Question: I am trying to initialize a class called ShopOrder which looks like:
'''
public ShopOrder(int po_id, long po_number, Date po_due_date,
long po_part_id, int part_quantity, int part_id, int part_number,
String part_decription, long plasma_hrs, long gring_hours,
long mill_hrs, long breakpress_hrs) {
'''
By doing the following:
'''
@Query("SELECT new ShopOrder(po.id, po.po_number, "
+ "po.due_date, po_part.id, po_part.part_quantity, "
+ "part.id, part.part_number, part.part_description "
+ "part.plasma_hrs_per_part, part.grind_hrs_per_part, "
+ "part.mill_hrs_per_part, part.brakepress_hrs_per_part) "
+ "FROM Po po LEFT JOIN po.partList po_part "
+ "LEFT JOIN po_part.part")
List<ShopOrder> getShopOrder();
'''
It get its values from Po from a List called partList located at the bottom of this code snippet:
'''
@Entity
@Table(name = "T_PO")
@Cache(usage = CacheConcurrencyStrategy.NONSTRICT_READ_WRITE)
public class Po implements Serializable {
/**
*
*/
private static final long serialVersionUID = 1L;
@Id
@GeneratedValue(strategy = GenerationType.AUTO)
private Long id;
@Column(name = "po_number")
private String po_number;
@Column(name = "sales_order_number")
private String sales_order_number;
@Type(type = "org.jadira.usertype.dateandtime.joda.PersistentLocalDate")
@JsonSerialize(using = CustomLocalDateSerializer.class)
@JsonDeserialize(using = ISO8601LocalDateDeserializer.class)
@Column(name = "due_date")
private LocalDate due_date;
@Column(name = "status")
private String status;
@Column(name = "total_sale", precision=10, scale=2)
private BigDecimal total_sale;
@ManyToOne
@JoinColumn(name = "customer_id", referencedColumnName = "id")
private Customer customer;
@OneToMany
private List<Po_part> partList;
'''
However I am getting some errors that are a little confusing to me. It saying I am missing:
'Caused by: org.hibernate.HibernateException: Missing table: T_PO_T_PO_PAR'T
and
'''
Caused by: org.springframework.beans.factory.BeanCreationException: Error
creating bean with name '(inner bean)#3e5970de': Cannot resolve reference to
bean 'entityManagerFactory' while setting constructor argument; nested
exception is org.springframework.beans.factory.BeanCreationException: Error
creating bean with name 'entityManagerFactory' defined in class path
resource: Invocation of init method failed; nested exception is
org.hibernate.HibernateException: Missing table: T_PO_T_PO_PART
'''
Any advice will be greatly appreciated.
I have a Po_Part table which as you can tell it is a join table of Po and Part. Po and Part have a ManyToMany relationship so I am scratching my head on what the issue is.
---------UPDATE----------
This is what I have now attempted to do but it is still now working:
'''
@Entity
@Table(name = "T_PO_PART")
@Cache(usage = CacheConcurrencyStrategy.NONSTRICT_READ_WRITE)
public class Po_part implements Serializable {
@Id
@GeneratedValue(strategy = GenerationType.AUTO)
private Long id;
@Column(name = "part_quantity")
private Integer part_quantity;
@ManyToOne
private Part part;
@ManyToOne
private Po po;
@OneToMany
List<Po> poList;
@OneToMany
List<Part>partList;
'''
Po
'''
@Entity
@Table(name = "T_PO")
@Cache(usage = CacheConcurrencyStrategy.NONSTRICT_READ_WRITE)
public class Po implements Serializable {
/**
*
*/
private static final long serialVersionUID = 1L;
@Id
@GeneratedValue(strategy = GenerationType.AUTO)
private Long id;
@Column(name = "po_number")
private String po_number;
@Column(name = "sales_order_number")
private String sales_order_number;
@Type(type = "org.jadira.usertype.dateandtime.joda.PersistentLocalDate")
@JsonSerialize(using = CustomLocalDateSerializer.class)
@JsonDeserialize(using = ISO8601LocalDateDeserializer.class)
@Column(name = "due_date")
private LocalDate due_date;
@Column(name = "status")
private String status;
@Column(name = "total_sale", precision=10, scale=2)
private BigDecimal total_sale;
@ManyToOne
@JoinColumn(name = "customer_id", referencedColumnName = "id")
private Customer customer;
@OneToMany
private List<Po_part> partList;
'''
Part
'''
@Entity
@Table(name = "T_PART")
@Cache(usage = CacheConcurrencyStrategy.NONSTRICT_READ_WRITE)
public class Part implements Serializable {
@Id
@GeneratedValue(strategy = GenerationType.AUTO)
private Long id;
@Column(name = "part_number")
private String part_number;
@Column(name = "part_description")
private String part_description;
@Column(name = "plasma_hrs_per_part", precision=12, scale=4)
private BigDecimal plasma_hrs_per_part;
@Column(name = "laser_hrs_per_part", precision=12, scale=4)
private BigDecimal laser_hrs_per_part;
@Column(name = "grind_hrs_per_part", precision=12, scale=4)
private BigDecimal grind_hrs_per_part;
@Column(name = "mill_hrs_per_part", precision=12, scale=4)
private BigDecimal mill_hrs_per_part;
@Column(name = "brakepress_hrs_per_part", precision=12, scale=4)
private BigDecimal brakepress_hrs_per_part;
@Column(name = "lb_per_part", precision=12, scale=4)
private BigDecimal lb_per_part;
@Column(name = "inventory_count")
private Integer inventory_count;
@ManyToMany
@Cache(usage = CacheConcurrencyStrategy.NONSTRICT_READ_WRITE)
@JoinTable(name = "T_PART_MATERIAL",
joinColumns = @JoinColumn(name="parts_id", referencedColumnName="ID"),
inverseJoinColumns = @JoinColumn(name="materials_id", referencedColumnName="ID"))
private Set<Material> materials = new HashSet<>();
@OneToMany
private List<Po_part> partList;
'''
However now I am getting the following error:
'''
Caused by: org.springframework.beans.factory.BeanCreationException: Error
creating bean with name '(inner bean)#6216f0e8': Cannot resolve reference to
bean 'entityManagerFactory' while setting constructor argument; nested
exception is org.springframework.beans.factory.BeanCreationException: Error
creating bean with name 'entityManagerFactory' defined in class path
resource: Missing table: T_PART_T_PO_PART
'''

Since Po_part is the join table but I need information from Po and Part to initialize the Shop_order class like:
'''
@Query("SELECT new ShopOrder(po.id, po.po_number, "
+ "po.due_date, po_part.id, po_part.part_quantity, "
+ "part.id, part.part_number, part.part_description "
+ "part.plasma_hrs_per_part, part.grind_hrs_per_part, "
+ "part.mill_hrs_per_part, part.brakepress_hrs_per_part) "
+ "FROM Po po LEFT JOIN po.partList po_part "
+ "LEFT JOIN po_part.part")
List<ShopOrder> getShopOrder();
'''
I am a little confused on how I should do this. I am still aquatinting myself with JPA and JavaEE. Putting this all together is what I am having issues with.
I also tried to map it like this:
'''
@OneToMany
@JoinTable(name = "T_PO_PART",
joinColumns = @JoinColumn(name="poId", referencedColumnName="po_id"),
inverseJoinColumns = @JoinColumn(name="partId", referencedColumnName = "part_id"))
List<Po> poList;
@OneToMany
@JoinTable(name = "T_PO_PART",
joinColumns = @JoinColumn(name="partId", referencedColumnName="part_id"),
inverseJoinColumns = @JoinColumn(name="poId", referencedColumnName = "po_id"))
List<Part>partList;
'''
However I got the following errors:
'''
Caused by: org.hibernate.MappingException: Unable to find column with
logical name: part_id in org.hibernate.mapping.Table(T_PO) and its related
supertables and secondary tables
'''
I hope this post will be very useful for whomever comes across this post...
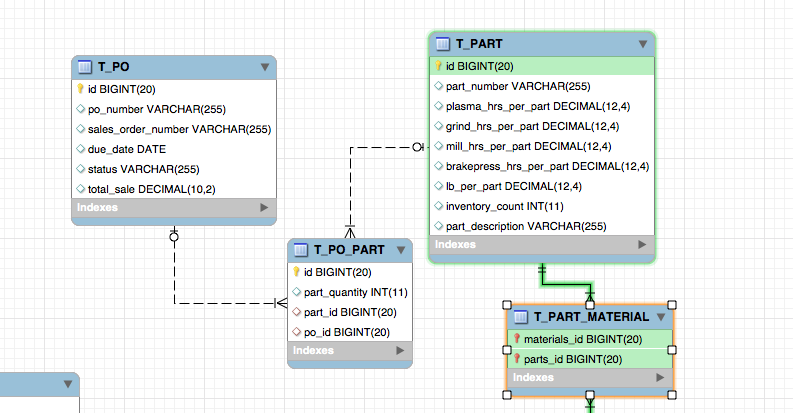
Answer: The last update clarifies a lot. Forget about the database for a moment. According to the code of the entities Po, Part and Po_part you have the following distinct associations, where * and 1 are the multiplicity of the association's origin/destination:
'Po (1)-------{partList}---->(*) Po_part'
'Po_part (1)--{poList}------>(*) Po'
'Po_part (*)--{po}---------->(1) Po'
'Po_part (1)--{part}-------->(*) Part'
'Po_part (*)--{partList}---->(1) Part'
'Part (1)-----{partList}---->(*) Po_part'
So you have total 6 different association between them.
Is this what you really want?
Based on you database model, I think that you are trying to do association between the entities like this:
'Po_part (1)<------>(*) Po'
'Po_part (1)<------>(*) Part'
And this one way to achieve it (pay attention to the <URL>:
Part
'''
@Entity
@Table(name = "T_PART")
@Cache(usage = CacheConcurrencyStrategy.NONSTRICT_READ_WRITE)
public class Part implements Serializable {
...
@OneToMany(mappedBy="part")
private List<Po_part> partList;
'''
Po
'''
@Entity
@Table(name = "T_PO")
@Cache(usage = CacheConcurrencyStrategy.NONSTRICT_READ_WRITE)
public class Po implements Serializable {
...
@OneToMany(mappedBy="po")
private List<Po_part> partList;
'''
Po_part
'''
@Entity
@Table(name = "T_PO_PART")
@Cache(usage = CacheConcurrencyStrategy.NONSTRICT_READ_WRITE)
public class Po_part implements Serializable {
...
@ManyToOne
private Part part;
@ManyToOne
private Po po;
//-- DELETE the this associations --//
//@OneToMany
//List<Po> poList;
//@OneToMany
//List<Part>partList;
'''
Then if you want to map this association with a specific column name or to a third table you have to put the <URL>.
I suggest you to read Chapter 4 of the book to understand the basics of Java Persistence API. Next, in Chapter 5 - Entity Relationships you will deep into associations and bi-direction